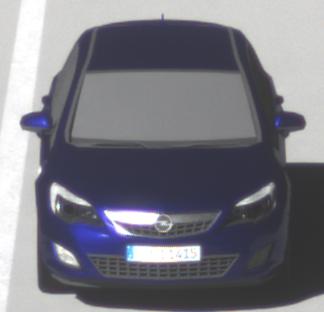
Make: Opel
Model: Astra 1.4 ecoFlex
Detailed model: Astra (J)
Model produced from: 2009/12
Model produced until: 2010/12
Doors: 5
Color: blue
Road condition: dry road
Daytime: morning or afternoon
Contrast: high contrast